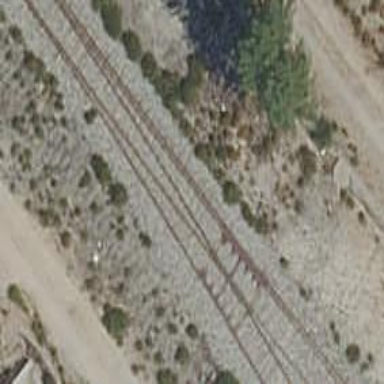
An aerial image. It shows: Rail yard with electrified contact lines for the trains.